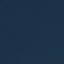
Label: SeaLake